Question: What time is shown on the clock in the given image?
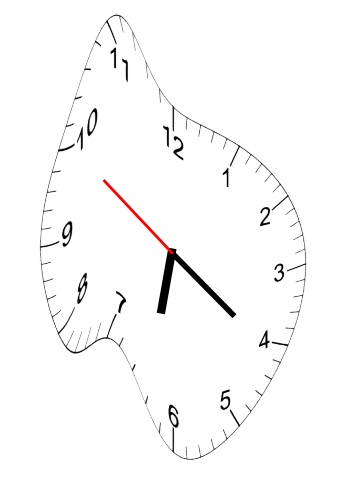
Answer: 06:20:50